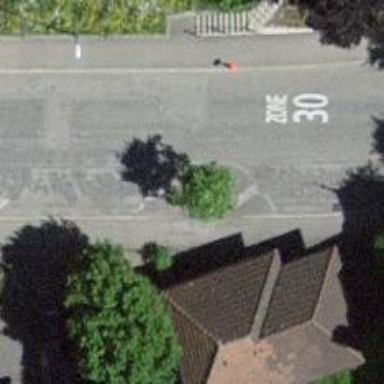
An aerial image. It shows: Traffic calming feature called choker.